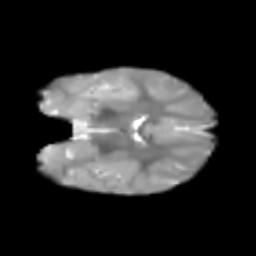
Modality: T2w
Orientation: coronal
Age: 6
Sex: female
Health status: healthy